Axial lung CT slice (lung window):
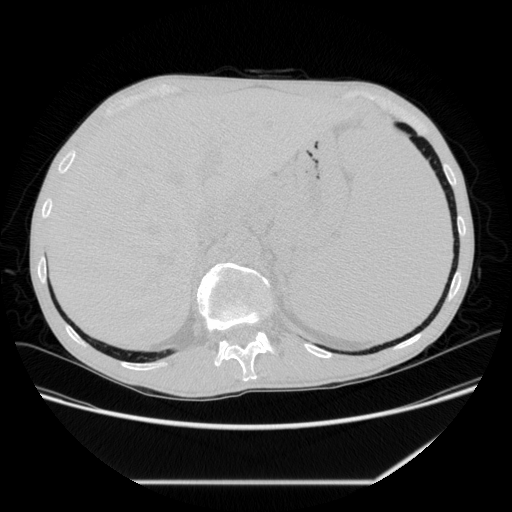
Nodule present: no